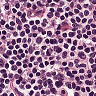
Metastatic tissue present: no